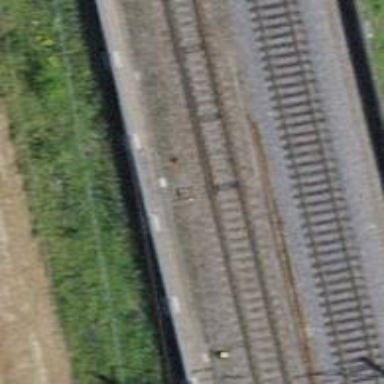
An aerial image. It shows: Single railway track with electrified contact line.